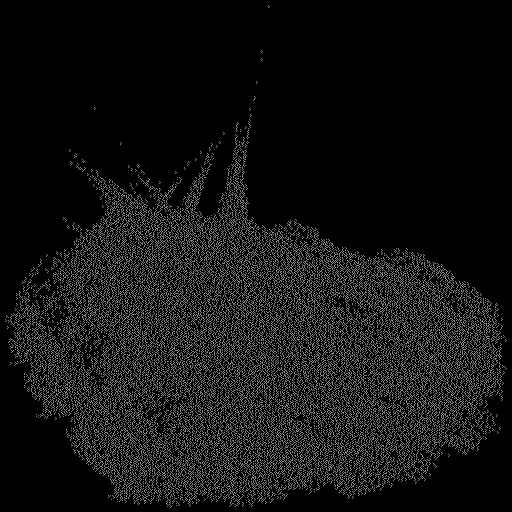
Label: broccoli